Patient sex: M
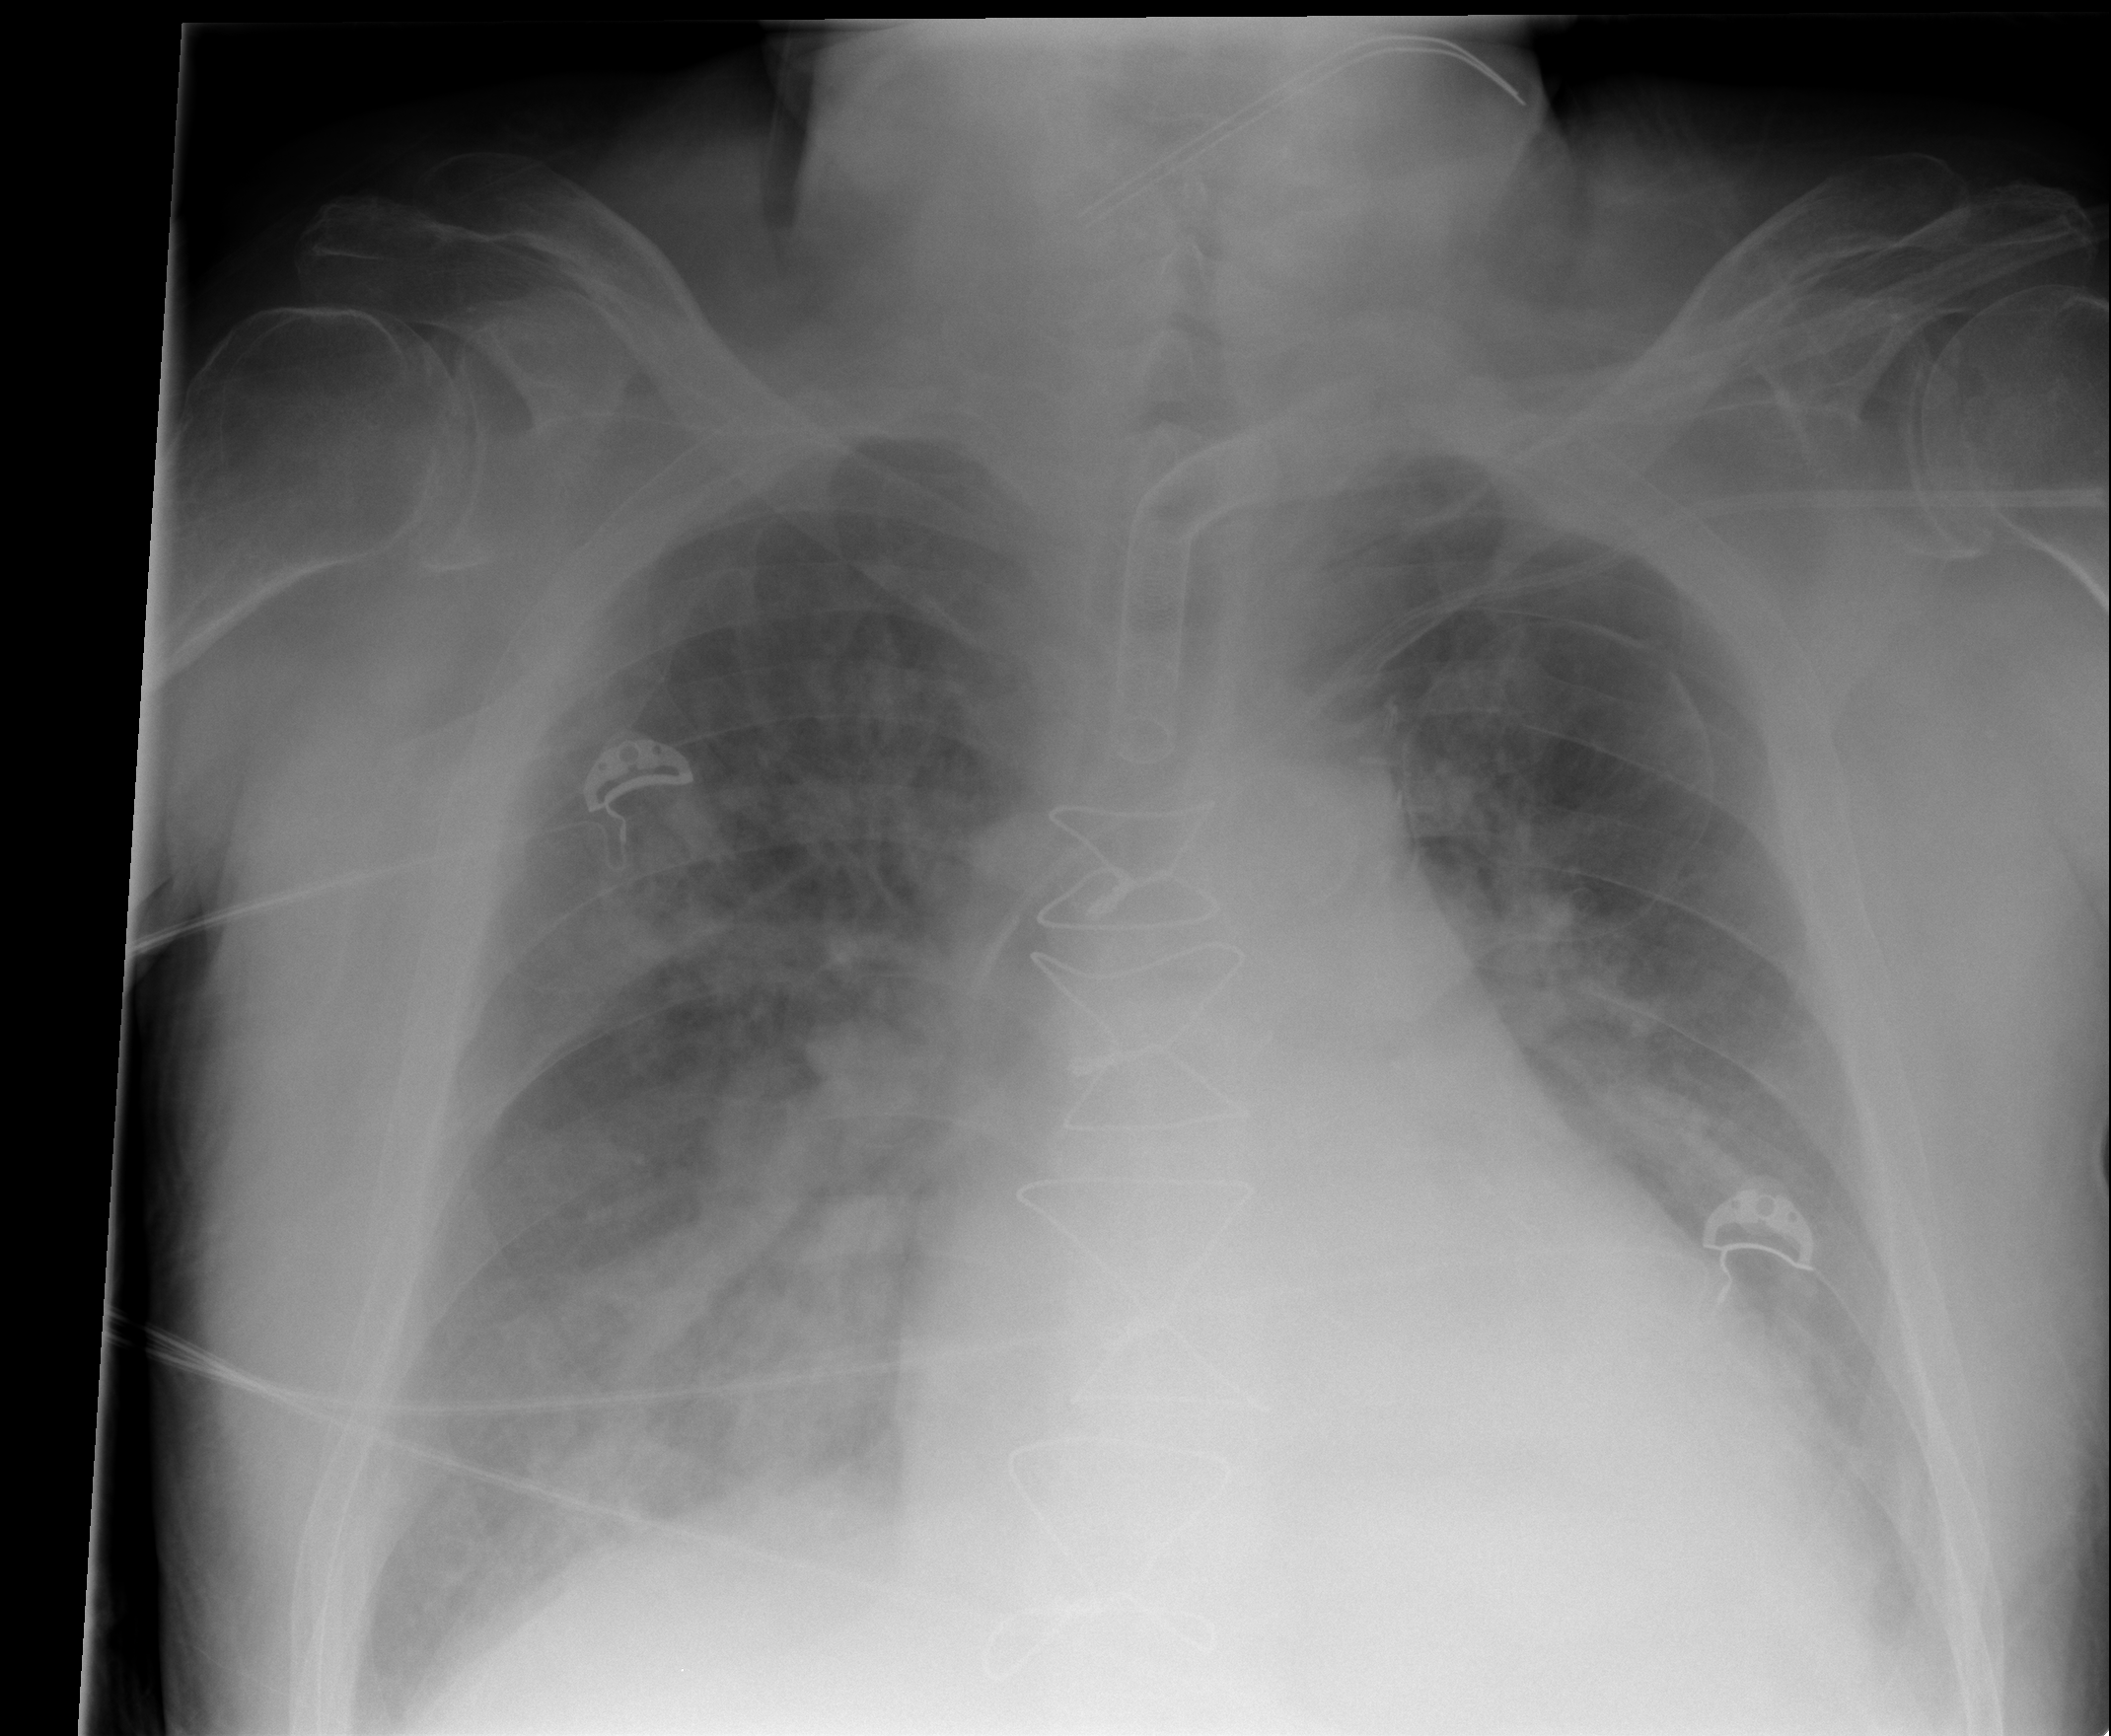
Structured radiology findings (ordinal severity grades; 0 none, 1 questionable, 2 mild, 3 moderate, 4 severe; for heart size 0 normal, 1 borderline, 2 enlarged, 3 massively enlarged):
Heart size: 2
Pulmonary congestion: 3
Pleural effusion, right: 2
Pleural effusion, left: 2
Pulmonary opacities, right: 2
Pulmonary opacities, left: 1
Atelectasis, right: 2
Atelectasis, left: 2